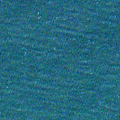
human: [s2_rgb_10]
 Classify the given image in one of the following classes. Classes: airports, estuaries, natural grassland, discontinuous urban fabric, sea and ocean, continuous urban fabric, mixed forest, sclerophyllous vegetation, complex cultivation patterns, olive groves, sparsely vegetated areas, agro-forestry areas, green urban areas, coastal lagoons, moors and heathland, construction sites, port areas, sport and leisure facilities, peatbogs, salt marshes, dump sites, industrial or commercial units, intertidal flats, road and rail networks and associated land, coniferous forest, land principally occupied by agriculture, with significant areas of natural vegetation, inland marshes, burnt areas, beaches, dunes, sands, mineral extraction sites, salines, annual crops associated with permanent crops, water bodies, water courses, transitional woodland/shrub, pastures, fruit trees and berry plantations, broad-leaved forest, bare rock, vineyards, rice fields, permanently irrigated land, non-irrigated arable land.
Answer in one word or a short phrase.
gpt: sea and ocean